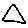
Label: triangle